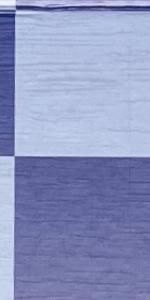
Label: Empty